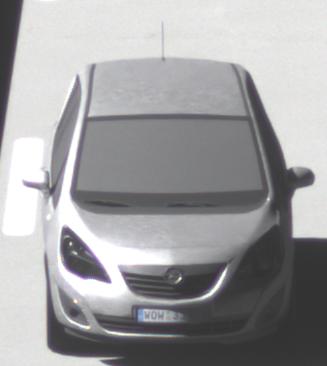
Make: Opel
Model: Meriva 1.4
Detailed model: Meriva (B)
Model produced from: 2010/05
Model produced until: 2013/11
Doors: 5
Color: white
Road condition: dry road
Daytime: midday
Contrast: high contrast